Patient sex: F
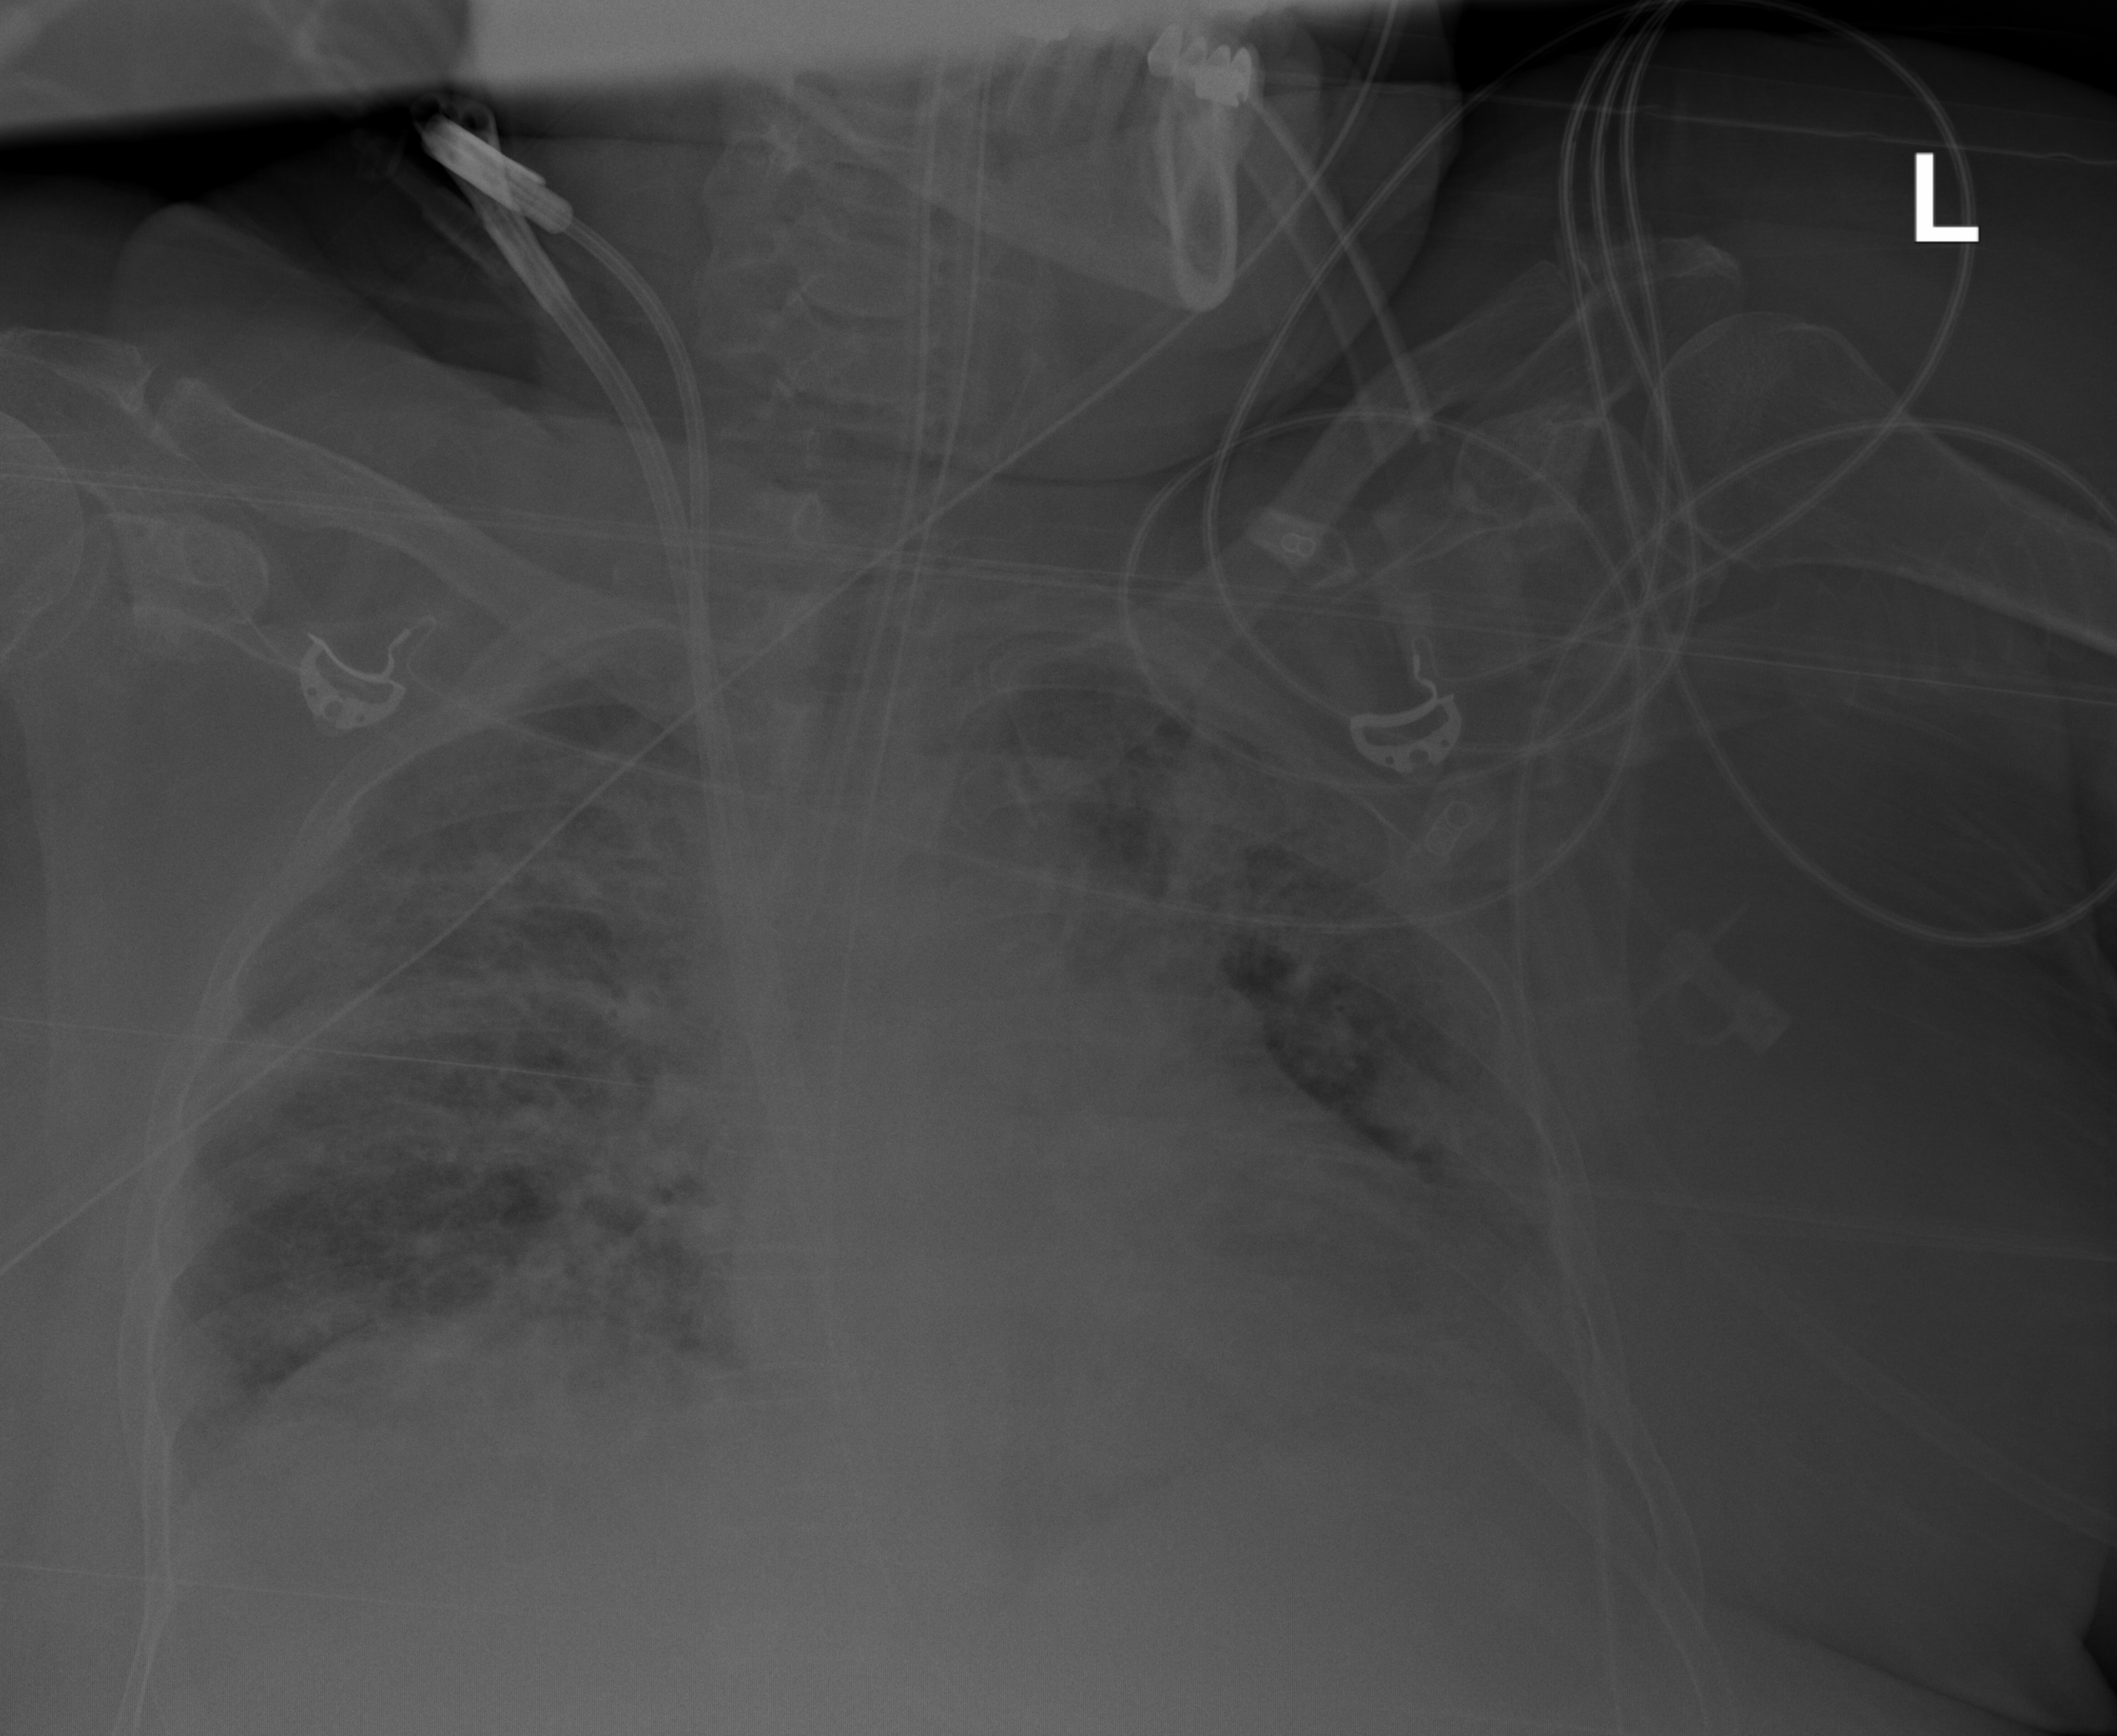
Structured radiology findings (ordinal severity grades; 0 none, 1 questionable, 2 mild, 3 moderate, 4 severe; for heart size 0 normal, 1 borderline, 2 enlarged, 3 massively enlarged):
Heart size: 1
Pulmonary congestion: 2
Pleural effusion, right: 0
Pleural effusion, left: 2
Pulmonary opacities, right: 2
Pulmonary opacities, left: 3
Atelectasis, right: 2
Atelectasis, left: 3